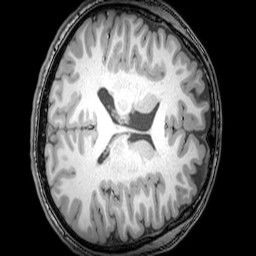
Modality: T1w
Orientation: axial
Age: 21
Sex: male
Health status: healthy
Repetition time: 0.081 s
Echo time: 0.037 s